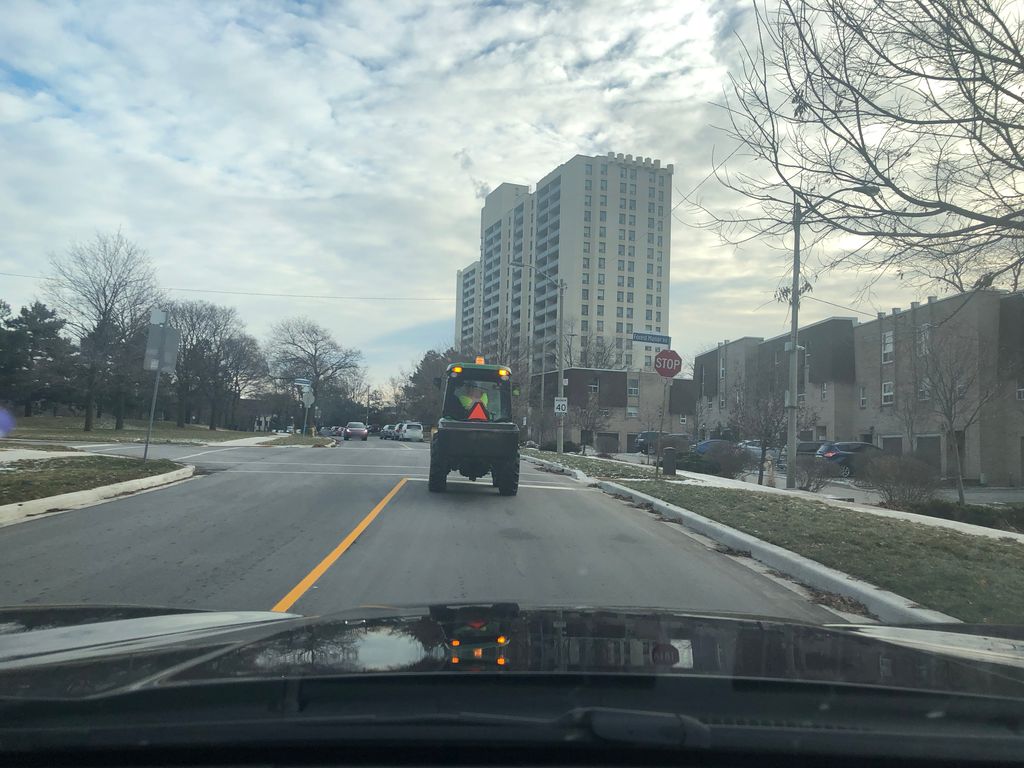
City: toronto